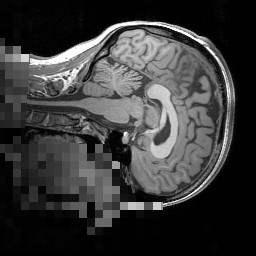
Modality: T1w
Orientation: sagittal
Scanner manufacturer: siemens
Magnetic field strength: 3 T
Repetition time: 1.5 s
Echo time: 0.00291 s